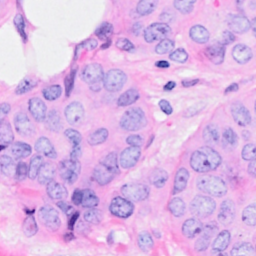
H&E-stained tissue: Breast